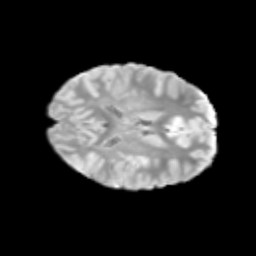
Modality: T2w
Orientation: axial
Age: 11
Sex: female
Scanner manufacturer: siemens
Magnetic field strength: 3 T
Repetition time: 3.8 s
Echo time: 0.07 s